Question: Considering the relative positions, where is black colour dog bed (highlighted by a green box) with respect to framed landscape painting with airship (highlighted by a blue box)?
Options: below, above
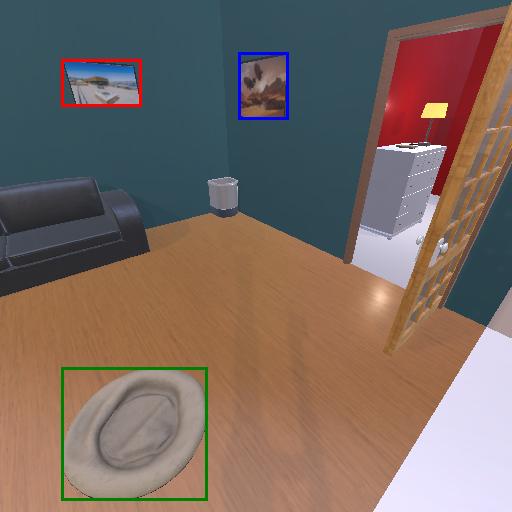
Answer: below